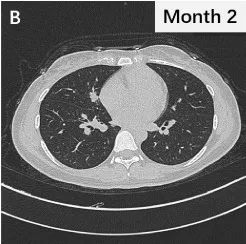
(B) The thoracic CT scan showing the changes in lung lesions after 2 months of gefitinib treatment.
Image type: radiology (ct)